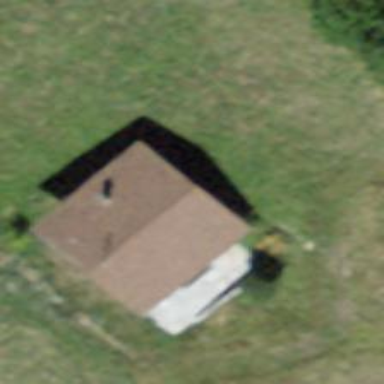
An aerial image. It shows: Simple and straightforward house.